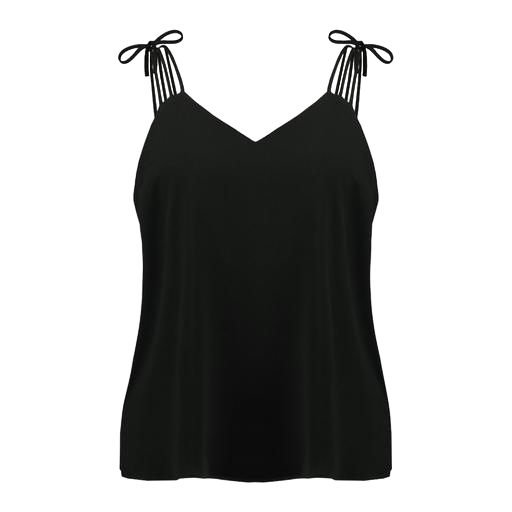
black plus size strappy top, black v-neck strappy top, black strappy tank top, white background